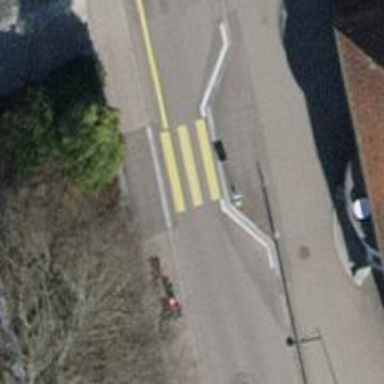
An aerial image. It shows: Uncontrolled road crossing.